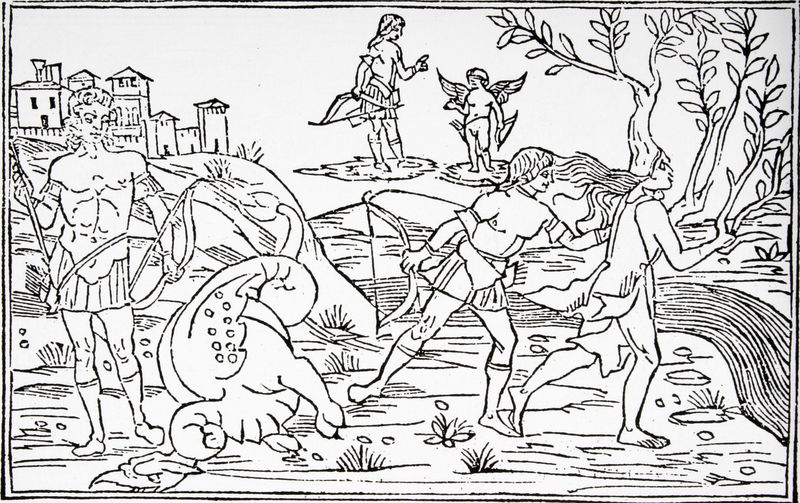
Titel: Metamorphosen des Ovid. Apollo und Daphne
Künstler: (Anonym) Venezianisch
Standort: München:
Institution: Bayerische Staatsbibliothek
Schlagwörter: baum, berg, blätter, flügel, held, himmel, kopf, lendenschurz, mann, wasser, wolken, fluss, landschaft, menschen, stadt, äste, fenster, frau, hintergrund, männer, schwarz, weiss, zeichnung, dach, gebäude, gras, haus, tier, weg, wiese, mensch, rahmen, steine, tod, tot, hände, ast, bach, häuser, hügel, natur, schilf, land, pflanzen, schornstein, engel, putto, holzschnitt, wellen, papier, bogen, dorf, schornsteine, grafik, graphik, linien, rand, strom, schlacht, grass, flucht, bögen, antike, burg, türme, kontur, druck, druckgraphik, schnitt, schraffur, radierung, stich, waffen, strich, schlange, grasbüschel, allegorie, lorbeer, mythologie, jagd, rom, jüngling, wurzeln, hirsch, jäger, götter, griechisch, metamorphose, verwandlung, mittelalter, krieger, töten, apoll, amor, schütze, pfeil, mythen, drachen, drache, pfeile, cupido, legende, armor, monster, bogenschütze, schraffut, weiiß, ovid, erlegen, als, bachus, pfeil und bogen, daphne, metamorphosen, nympfe, aris, aries, zueichnung, 1500, amur, +, bach#, hypnerotomacchia, python, liehe, fllucht